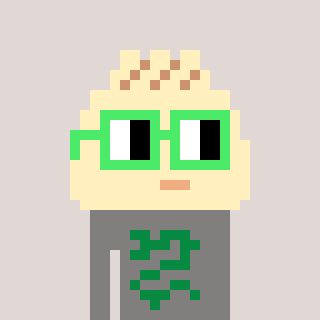
a pixel art character with square light green glasses, a porkbao-shaped head and a bluegrey-colored body on a warm background